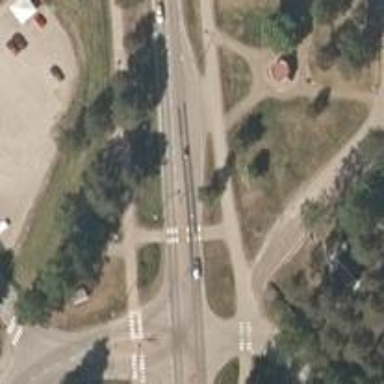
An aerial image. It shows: Asphalt footway with zebra crossing that includes island.